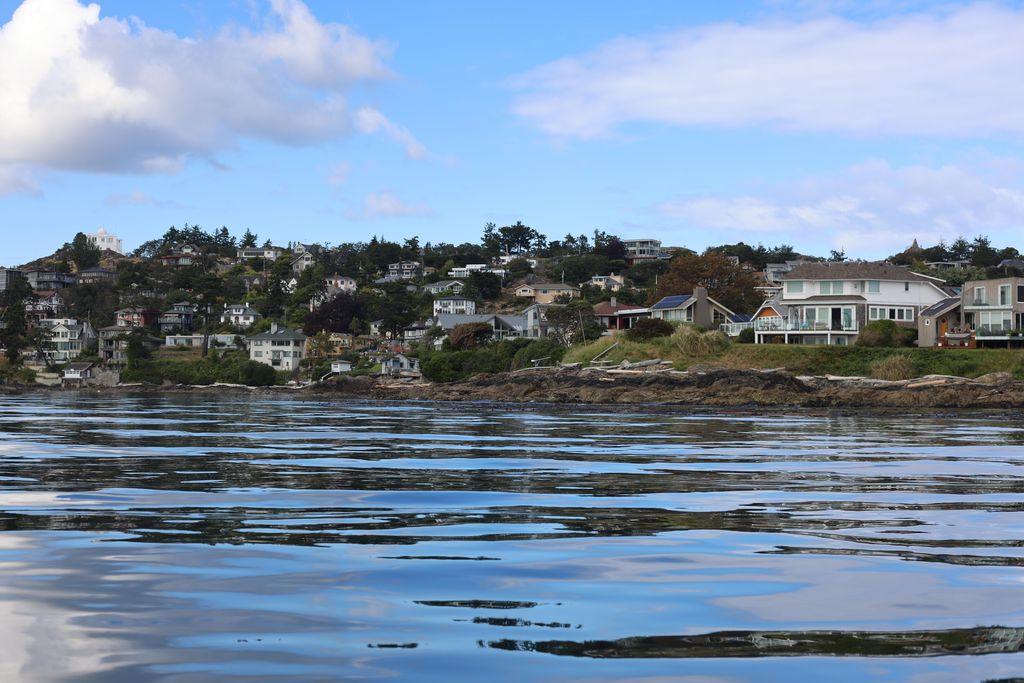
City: victoria